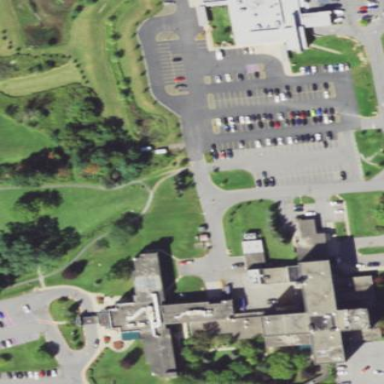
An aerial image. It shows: Healthcare facility identified as hospital.